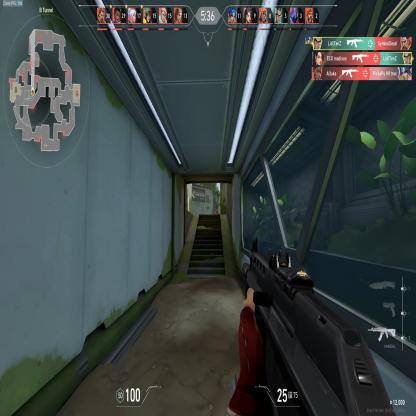
Label: enemy